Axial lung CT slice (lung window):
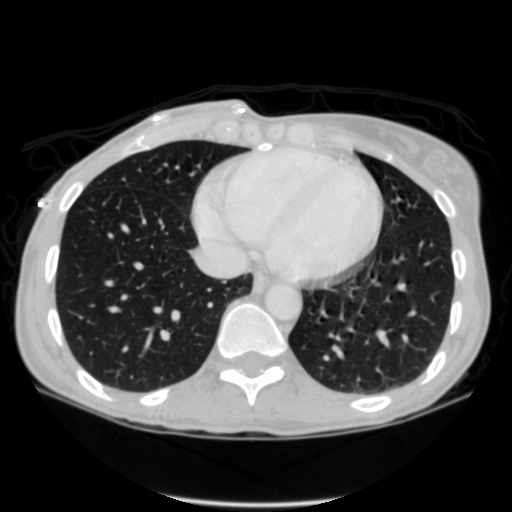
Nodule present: no